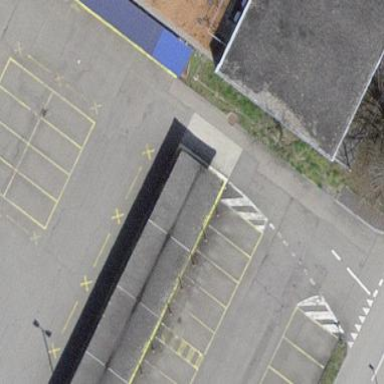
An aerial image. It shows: Bicycle parking shed on top of building's roof.